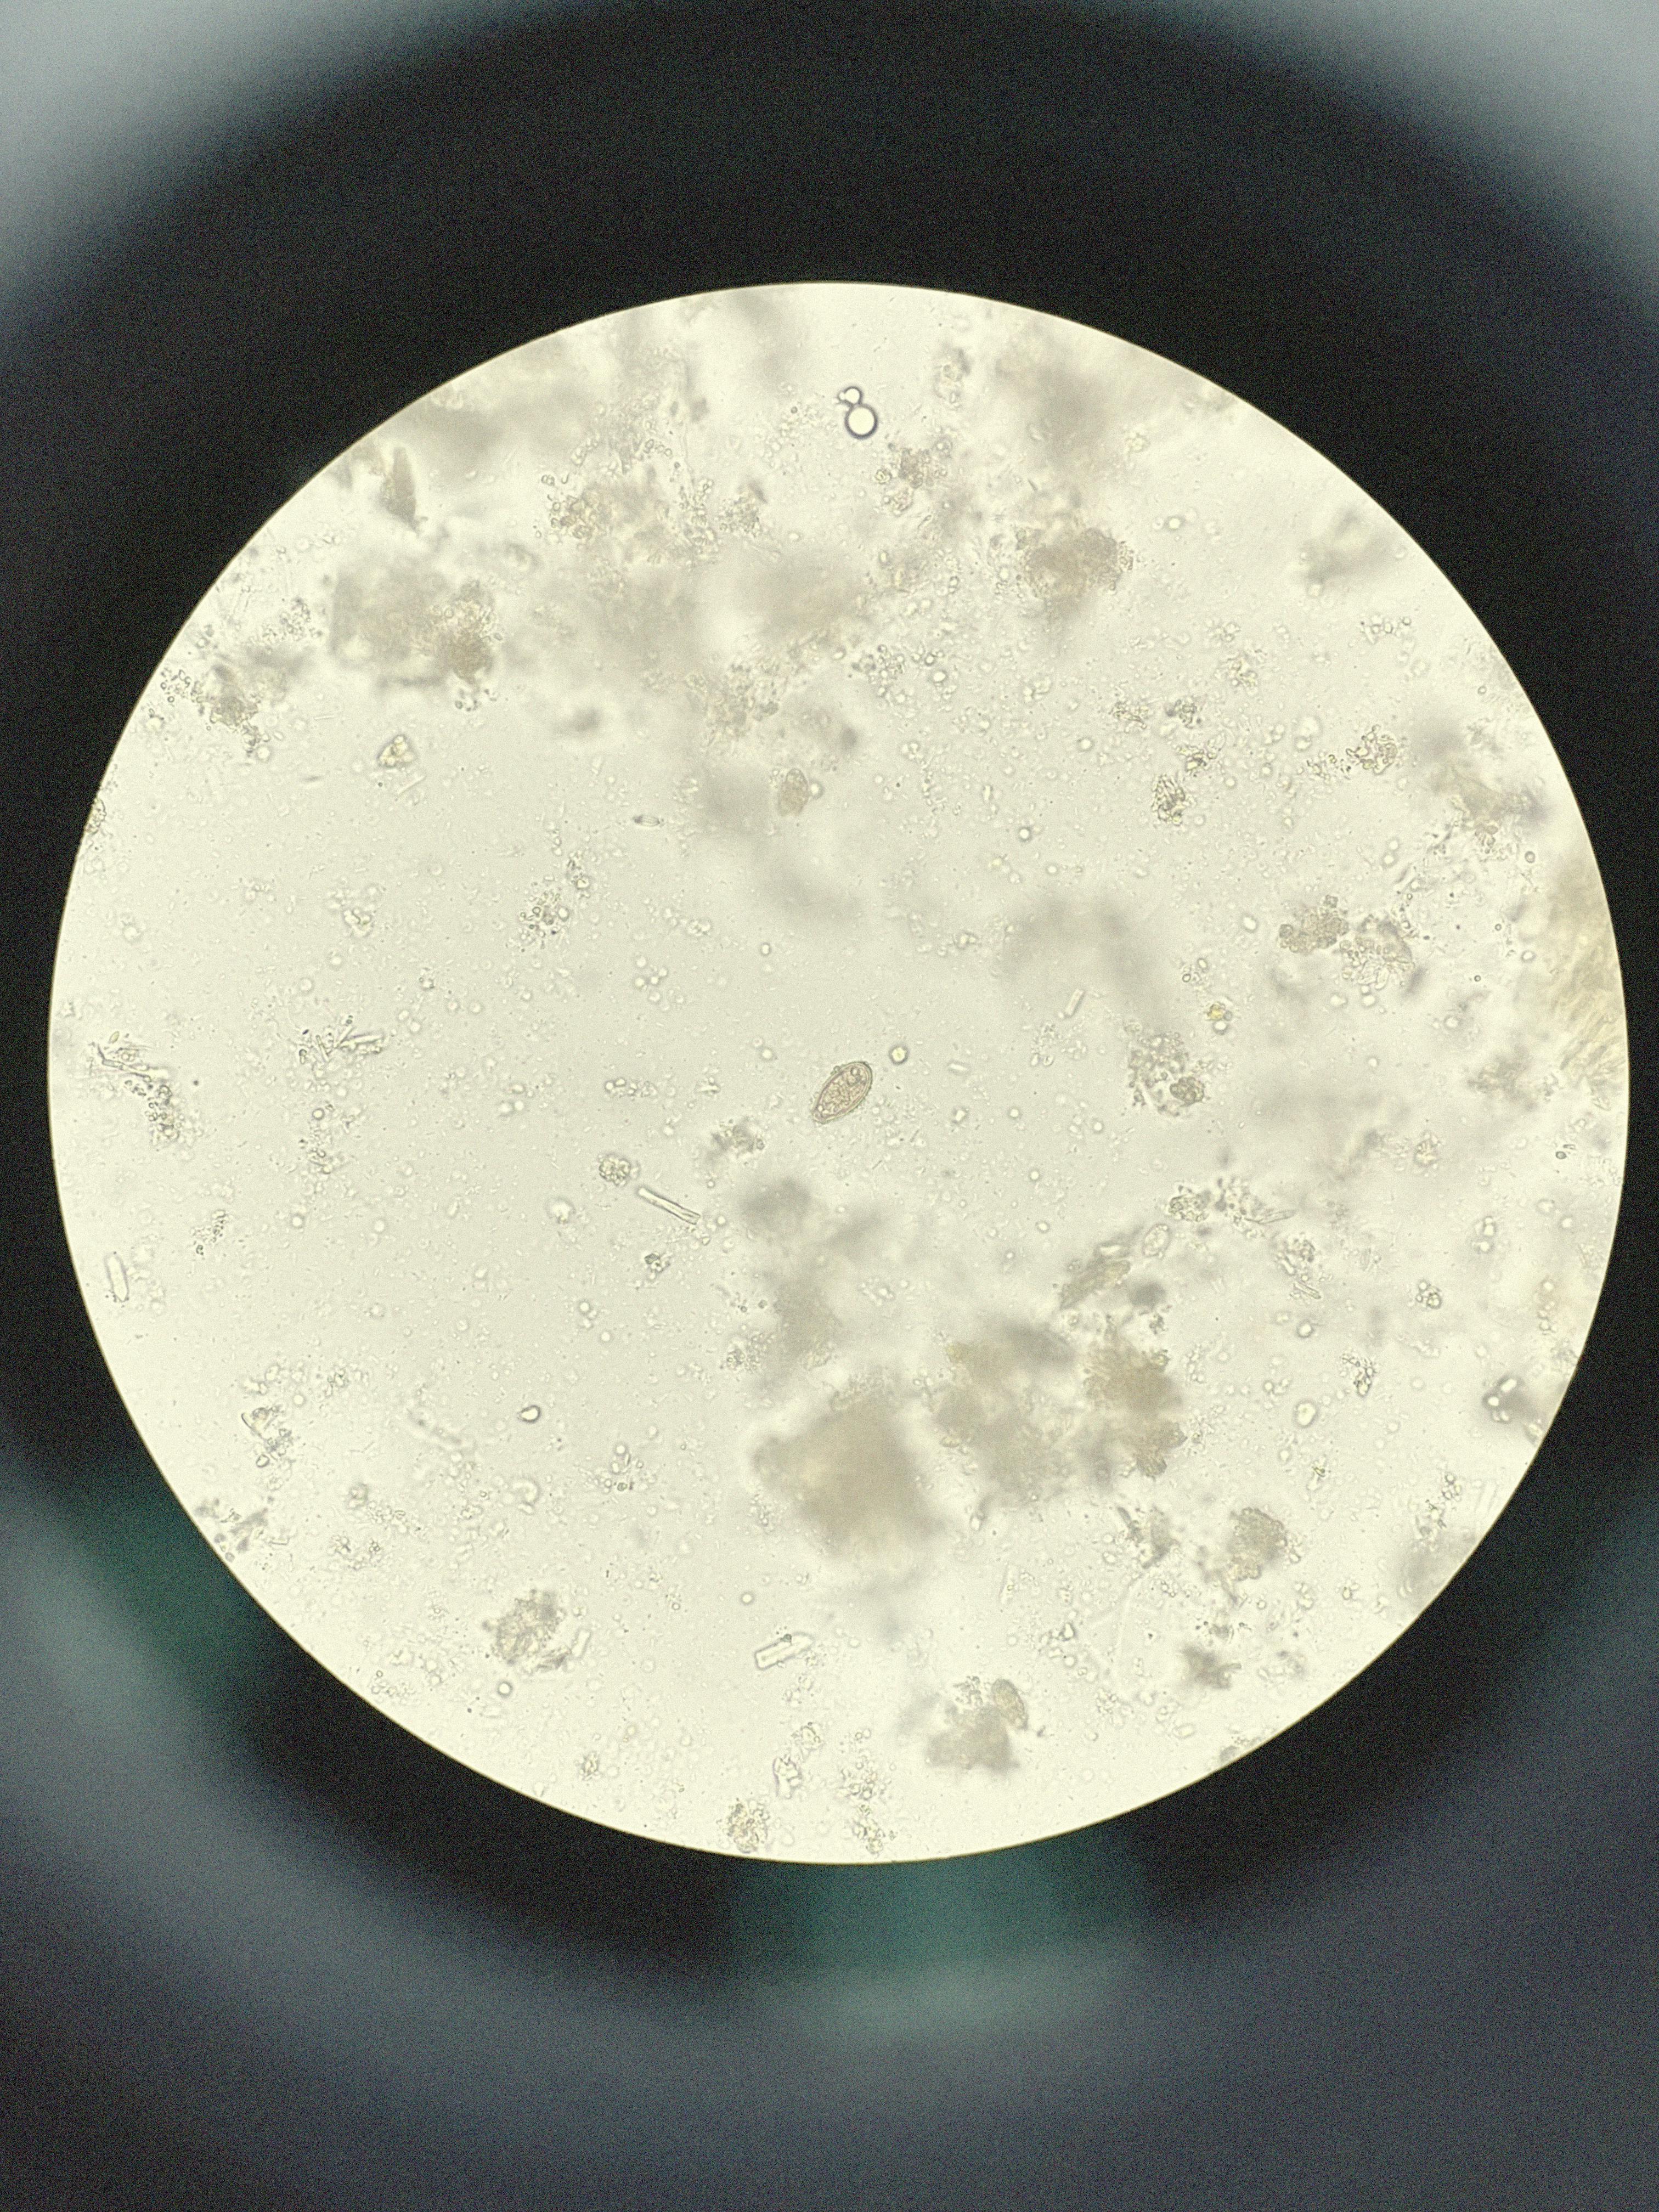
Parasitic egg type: Opisthorchis viverrine